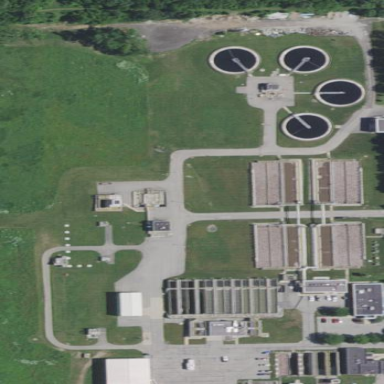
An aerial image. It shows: Wastewater plant.